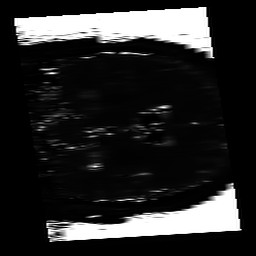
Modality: T2map
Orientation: coronal
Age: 36
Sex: male
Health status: ill